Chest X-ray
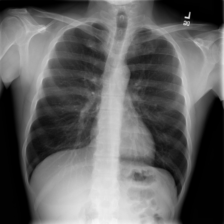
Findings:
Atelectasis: negative
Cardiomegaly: negative
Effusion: negative
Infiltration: negative
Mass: negative
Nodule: negative
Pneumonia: negative
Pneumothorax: negative
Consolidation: negative
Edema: negative
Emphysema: negative
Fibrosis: negative
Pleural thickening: negative
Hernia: negative